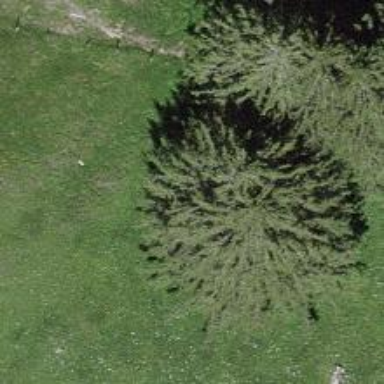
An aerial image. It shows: Needle-leaved tree in its natural environment.